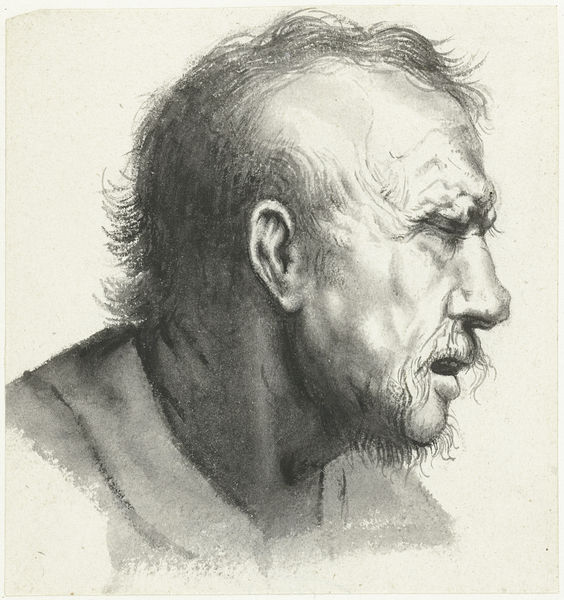
Titel: Kop van de berouwvolle Judas
Künstler: Moses ter Borch
Standort: Amsterdam
Institution: Rijksmuseum
Schlagwörter: kopf, mann, schatten, weiß, aquarell, grau, haar, mund, nase, ohr, profil, schwarz, skizze, stirn, zeichnung, alt, bart, hemd, augen, falten, gesicht, kragen, mensch, rembrandt, bildnis, hals, portrait, porträt, auge, haare, locke, locken, traurig, studie, ausdruck, ernst, glatze, grimmig, mimik, geschlossen, lider, wimpern, kohle, bildniss, kohlezeichnung, geheimratsecken, schläfe, zähne, schattiert, schmerz, wut, porträit, knollig, lid, aufgerissen, leidend, grimm, angedeutet, ogr, temperament, zu, oh, ohr nase, rrnase, brauefalten